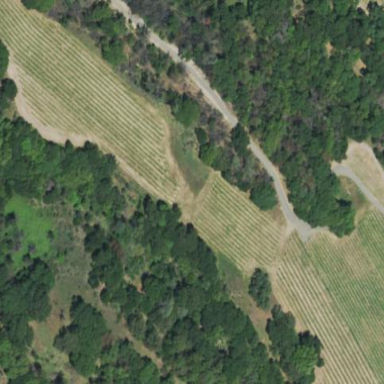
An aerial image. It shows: Vineyard with wine grapes as the main crop.